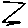
Label: zigzag